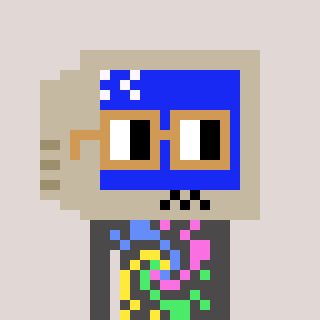
a pixel art character with square brown glasses, a old monitor-shaped head and a grayscale-colored body on a warm background